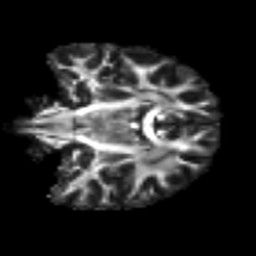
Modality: FA
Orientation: coronal
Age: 29
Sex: female
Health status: ill
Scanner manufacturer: siemens
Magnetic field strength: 3 T
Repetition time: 6.5 s
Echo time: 0.062 s